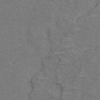
Label: not_dusty